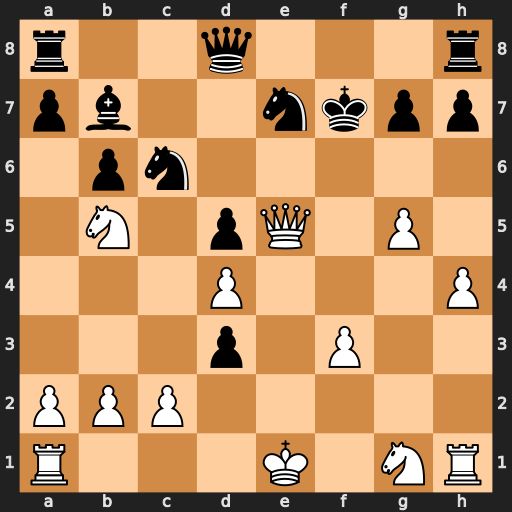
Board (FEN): r2q3r/pb2nkpp/1pn5/1N1pQ1P1/3P3P/3p1P2/PPP5/R3K1NR
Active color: w
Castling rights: KQ
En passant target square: -
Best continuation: Nd6+ Qxd6 Qxd6